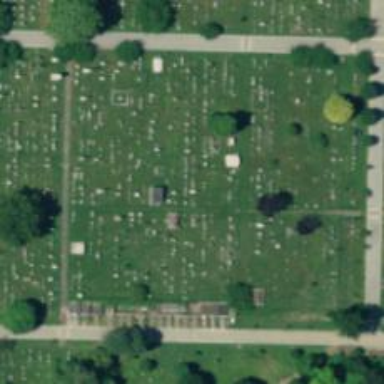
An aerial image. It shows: Historic tomb in cemetery.